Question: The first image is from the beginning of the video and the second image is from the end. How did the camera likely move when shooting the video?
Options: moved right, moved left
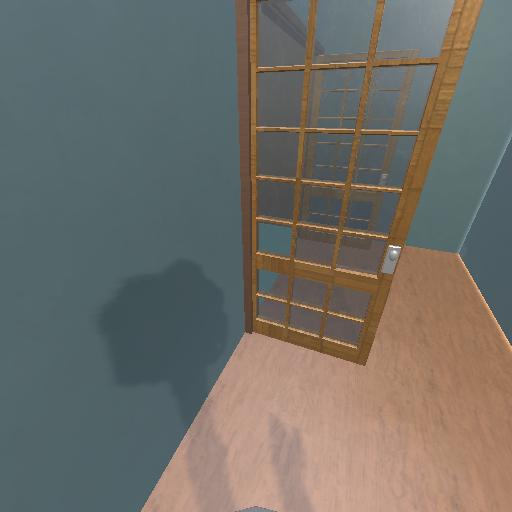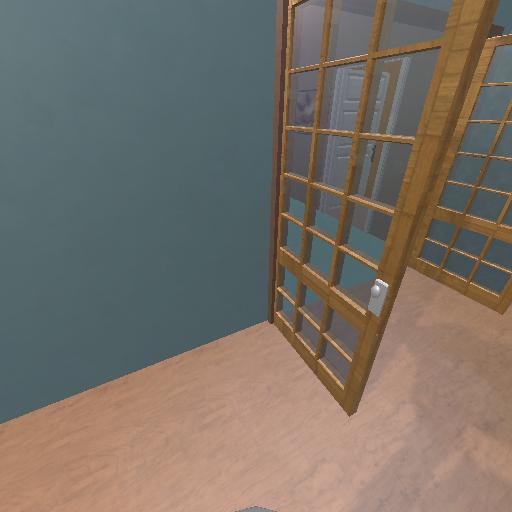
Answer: moved right